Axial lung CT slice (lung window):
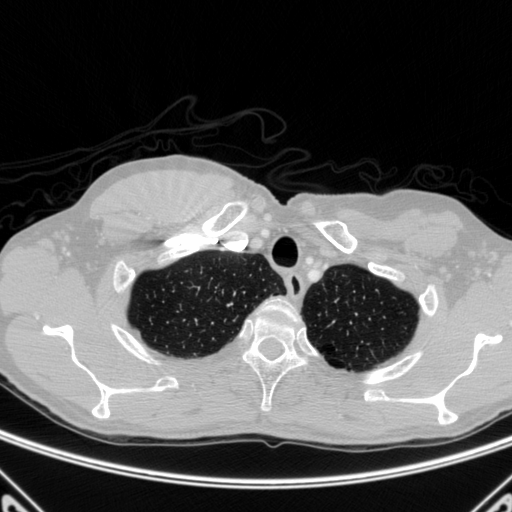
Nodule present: no